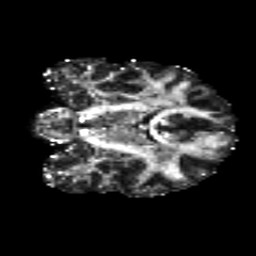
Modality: FA
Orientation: coronal
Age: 28
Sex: male
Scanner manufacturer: siemens
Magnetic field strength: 3 T
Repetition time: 8.8 s
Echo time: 0.085 s